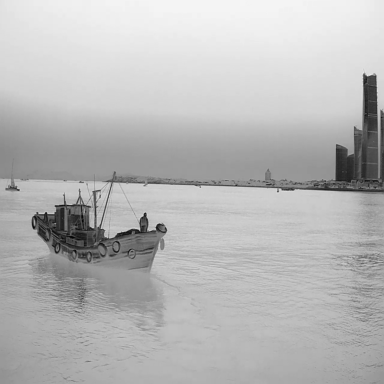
There are four objects shown in the infrared image, including a sailboat, two bulk_carriers, and a container_ship.